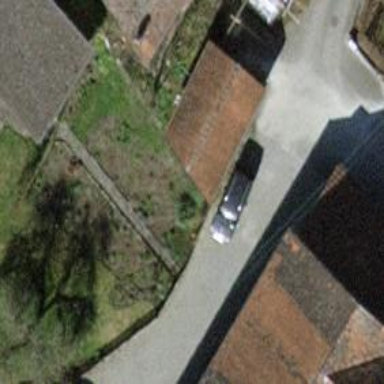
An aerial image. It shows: Garage building.